Question: I use Visual Studio 2013 Ultimate, Resharper 8 and own color scheme from <URL>.
I would like change background color in peek definition window because now is yellow :(.
Maybe this cause own color scheme. I am not sure. It is possible change background color of peek window in Visual Studio?
Now look like this :(

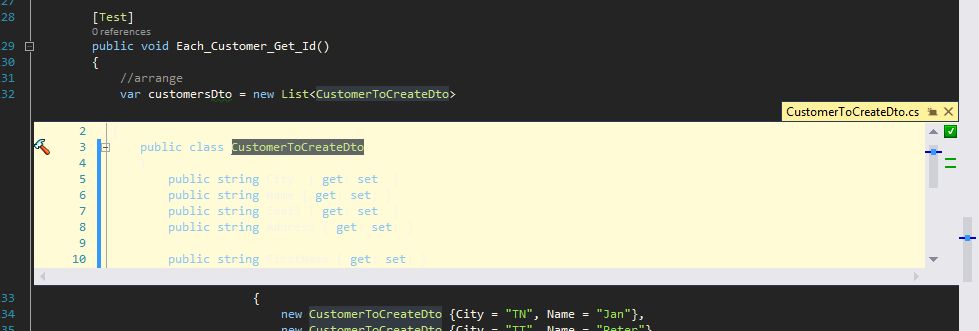
Answer: The way I resolved this was through the following steps:
1. Navigate to Tools -> Options -> Environment -> Fonts and Colors
2. Make sure Text Editor is selected within the "Show settings for:" drop down
3. Within the "Display items:" list box find all Peek settings and adjust to your preferred styling.
Hope this helps.